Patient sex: M
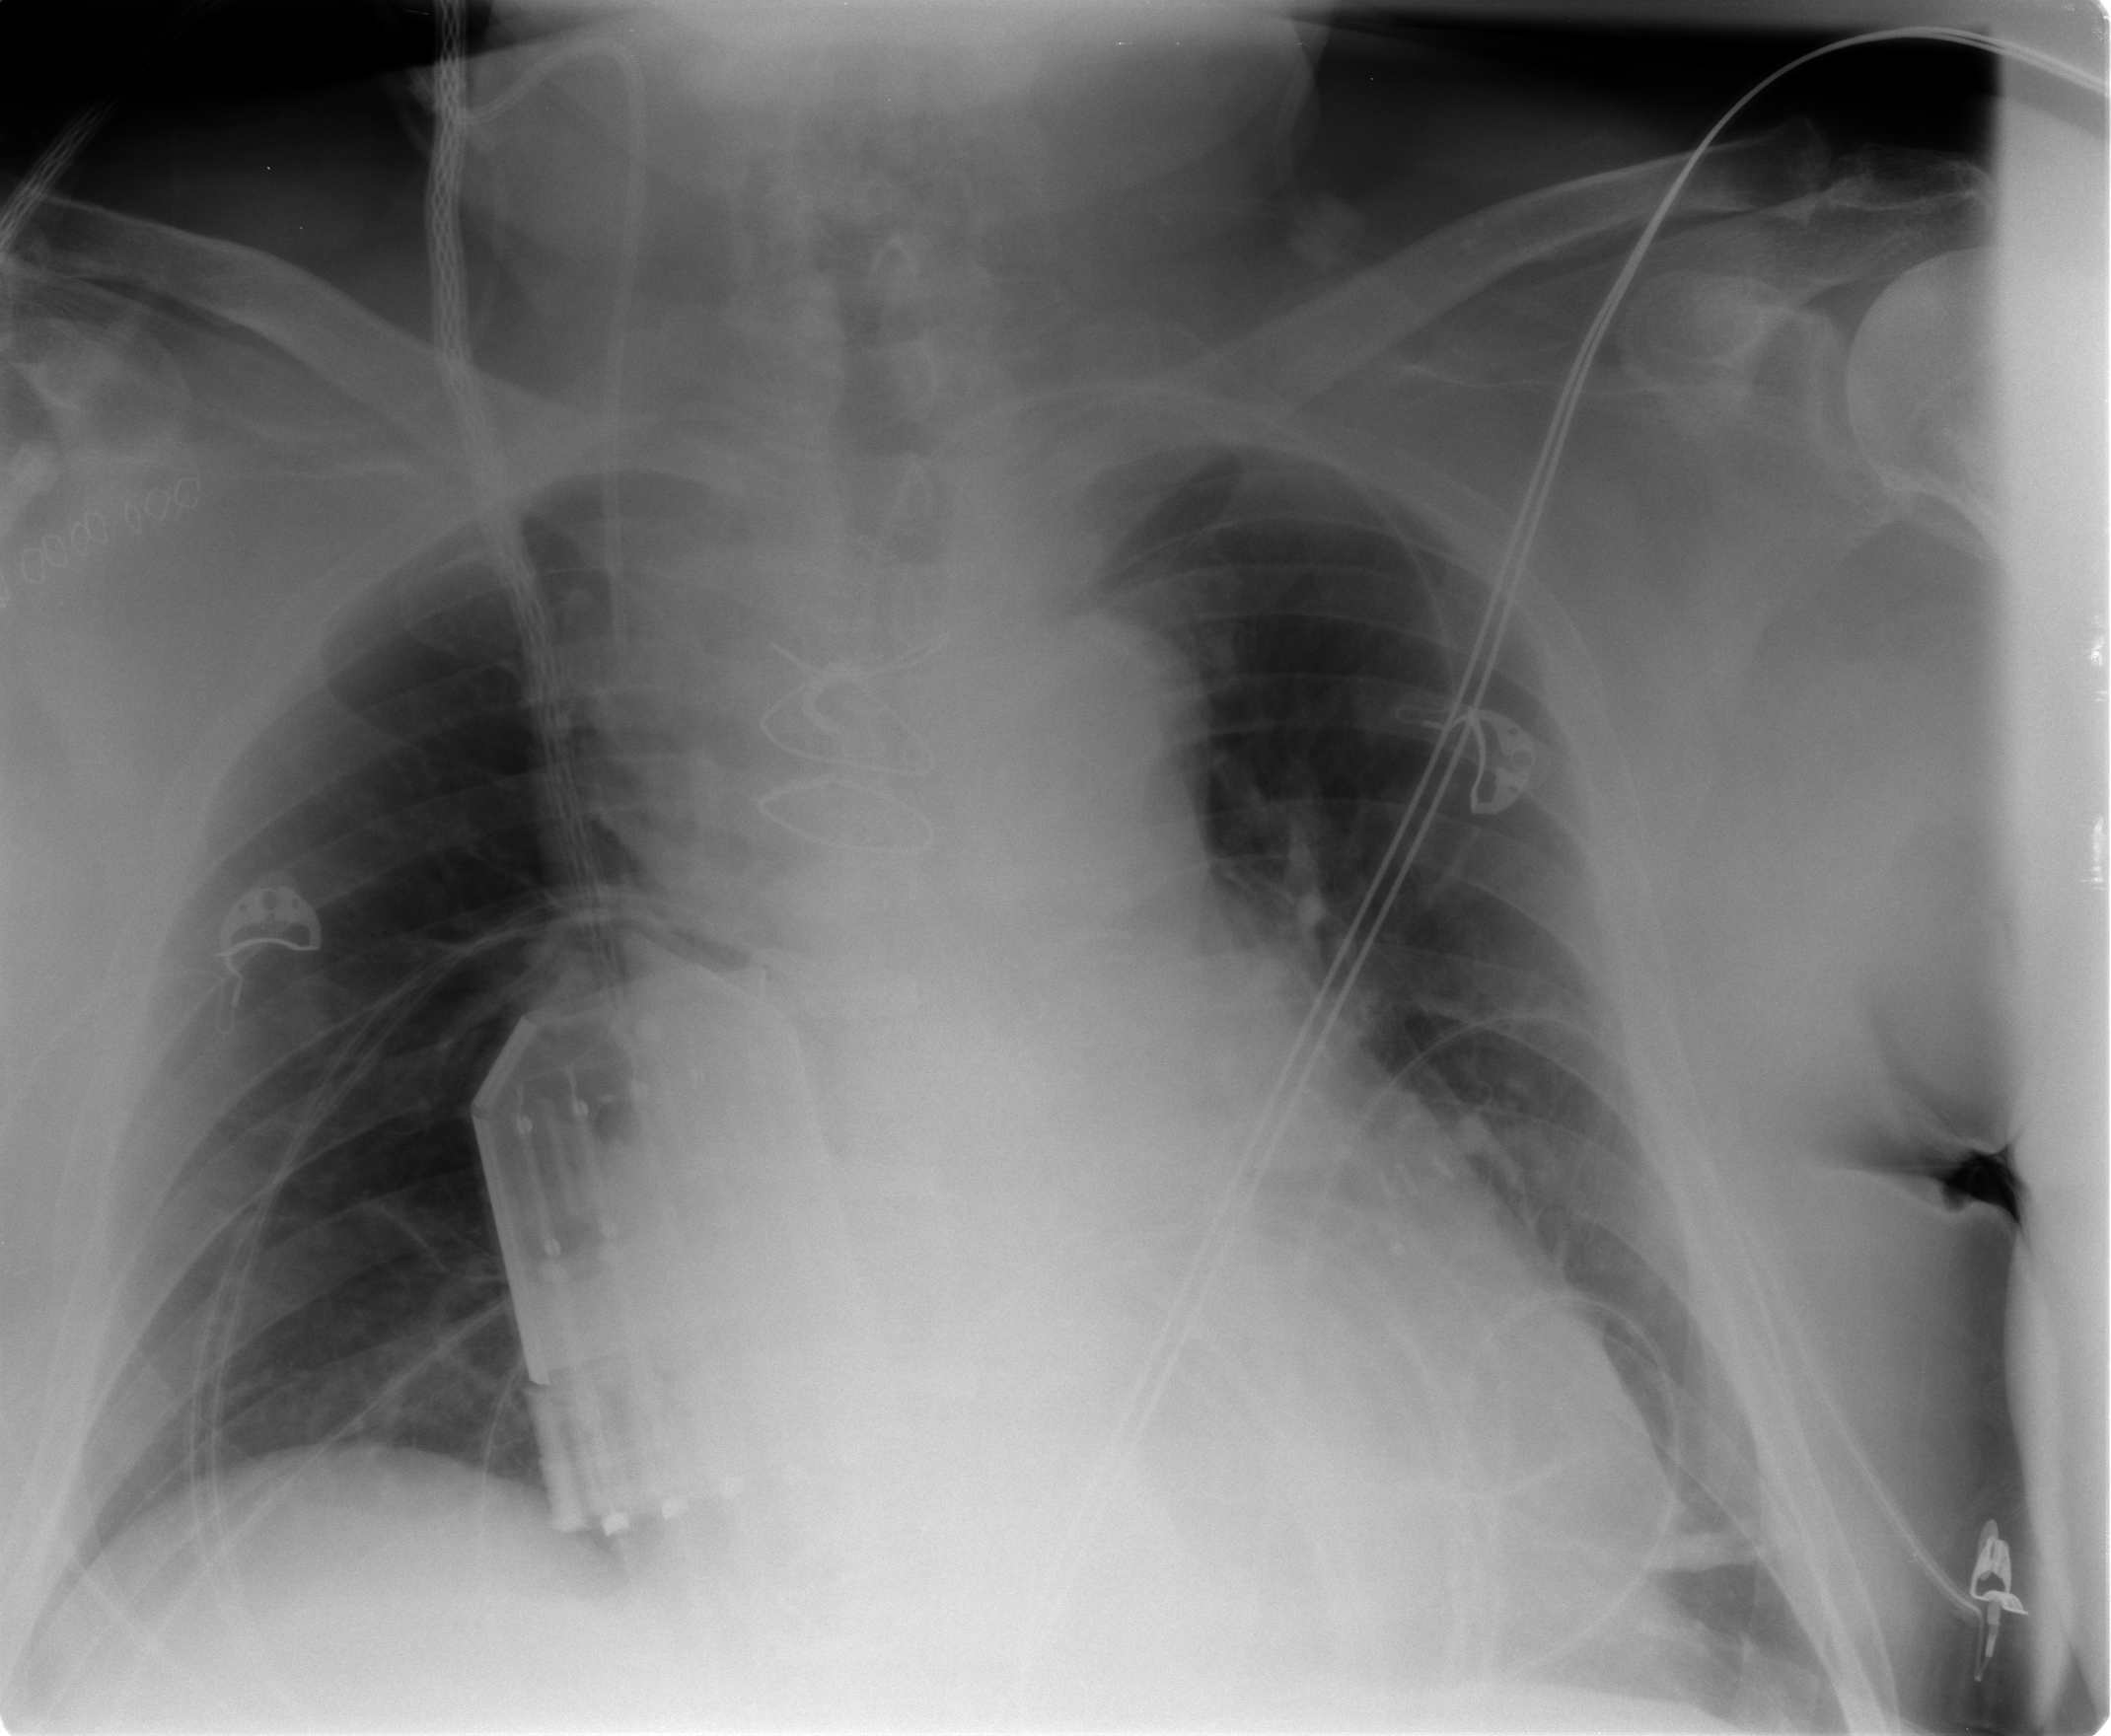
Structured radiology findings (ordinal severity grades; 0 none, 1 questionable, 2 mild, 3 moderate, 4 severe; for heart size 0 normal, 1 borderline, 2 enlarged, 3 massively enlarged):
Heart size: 2
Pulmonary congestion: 1
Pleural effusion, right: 1
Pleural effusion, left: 1
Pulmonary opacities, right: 0
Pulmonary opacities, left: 0
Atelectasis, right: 2
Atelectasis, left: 2